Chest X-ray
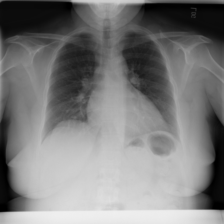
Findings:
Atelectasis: negative
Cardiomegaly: negative
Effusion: negative
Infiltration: negative
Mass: negative
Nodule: negative
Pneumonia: negative
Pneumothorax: negative
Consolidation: negative
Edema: negative
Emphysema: negative
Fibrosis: negative
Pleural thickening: negative
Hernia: negative